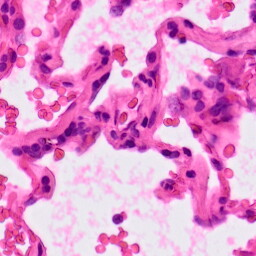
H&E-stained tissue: Lung